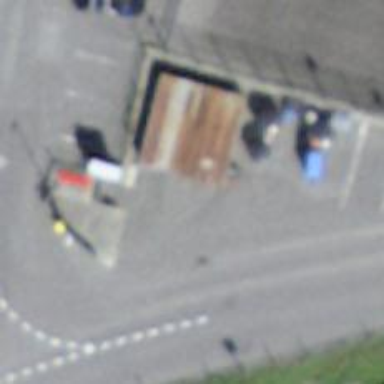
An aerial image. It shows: Bus stop with platform for public transport.